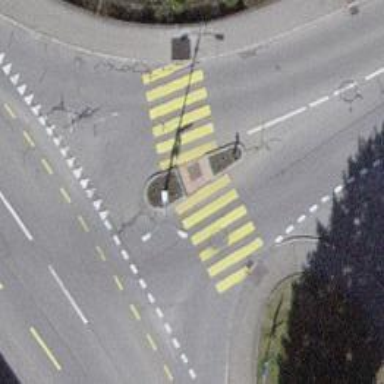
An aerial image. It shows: Zebra crossing with pedestrian island.